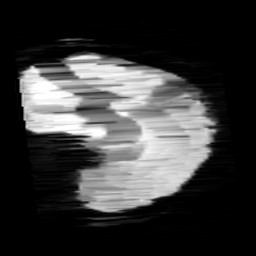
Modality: minIP
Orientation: sagittal
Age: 12
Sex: female
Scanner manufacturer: siemens
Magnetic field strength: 3 T
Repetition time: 0.027 s
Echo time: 0.02 s